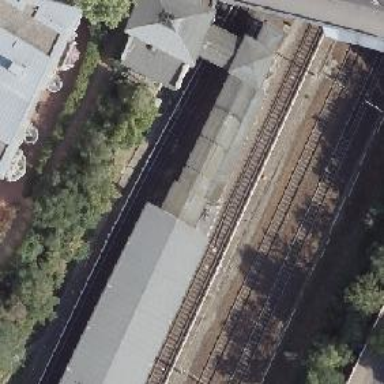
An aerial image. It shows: Railway milestone.